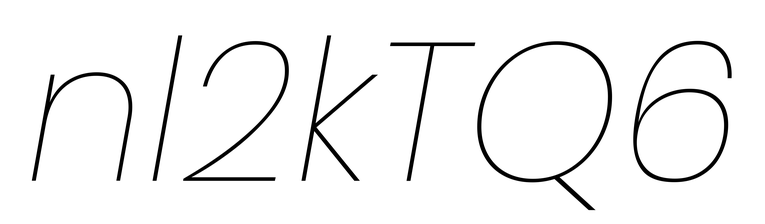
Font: Poppins-ThinItalic